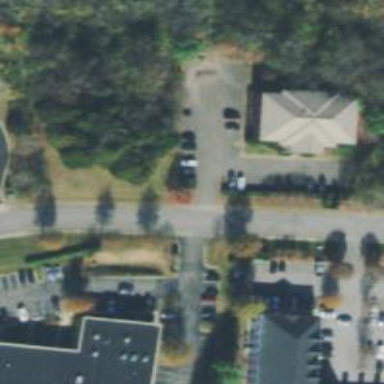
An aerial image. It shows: Unclassified road surrounded by commercial properties.